Aerial crown-view tile of a tropical tree (Barro Colorado Island, Panama), acquired 20250317:
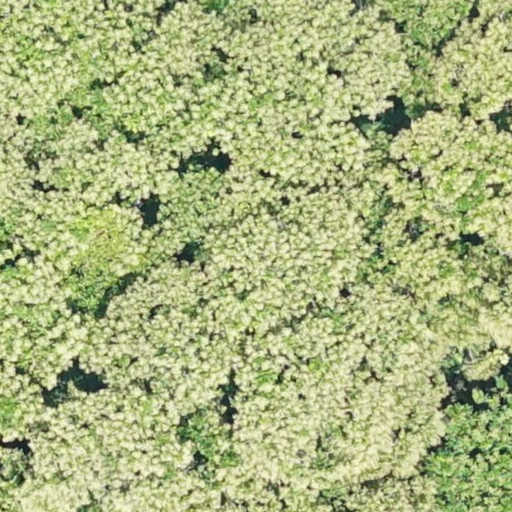
Species: Anacardium excelsum
GBIF accepted scientific name: Anacardium excelsum
Crown area: 940.021 m²